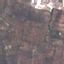
Land use / land cover: PermanentCrop